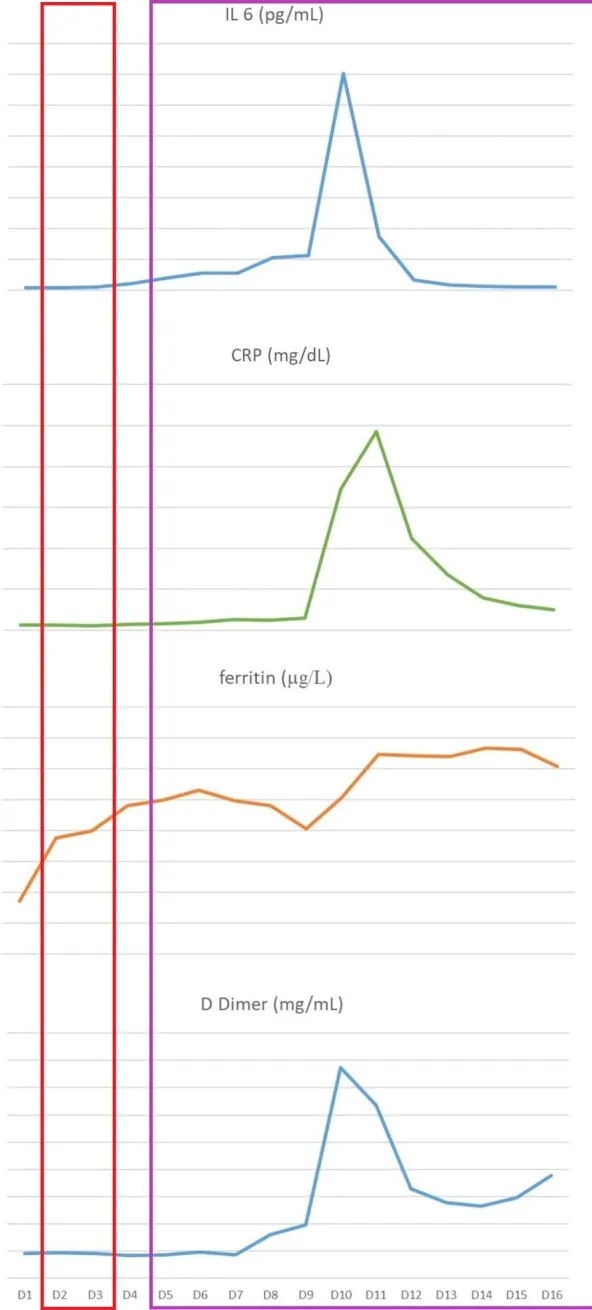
Inflammatory parameters monitoring from day +1 to hospital discharge: interleukin 6 (IL 6), C-reactive protein (CRP), ferritin and D dimer. The red box highlights the CRS period, while the purple one shows the cutaneous adverse event period.
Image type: chart (chart)